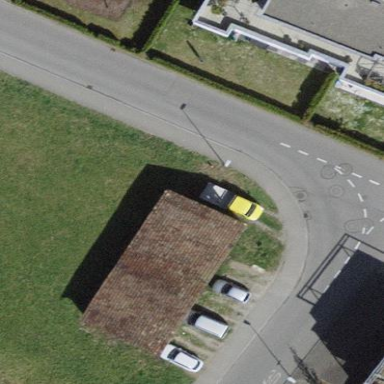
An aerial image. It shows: Shed.